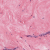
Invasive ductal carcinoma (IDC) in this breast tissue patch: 0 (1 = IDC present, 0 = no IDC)